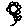
Label: flower